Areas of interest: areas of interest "Linhai Gymnasium"
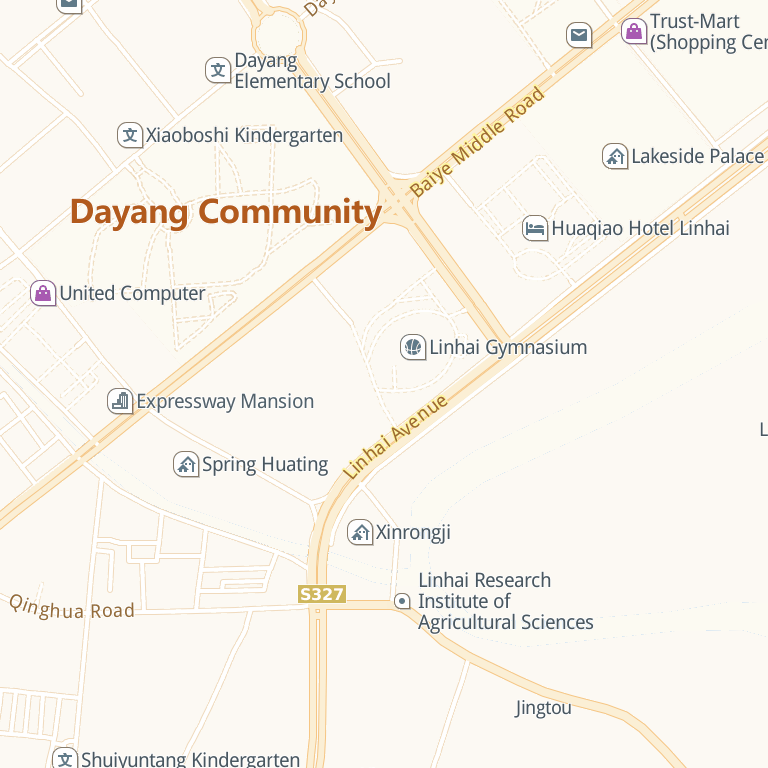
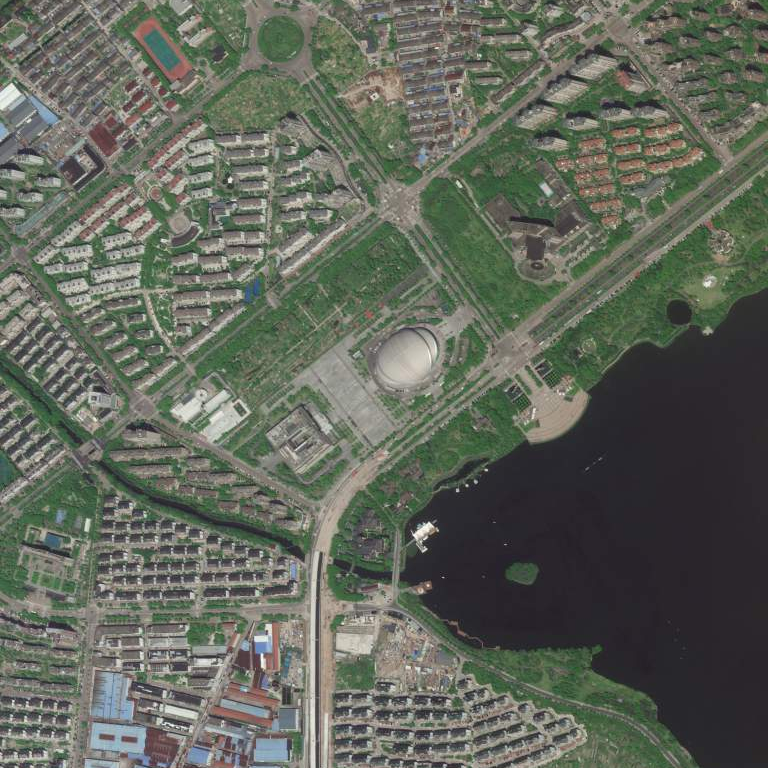